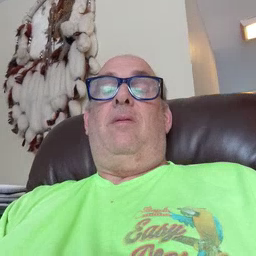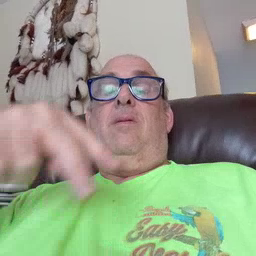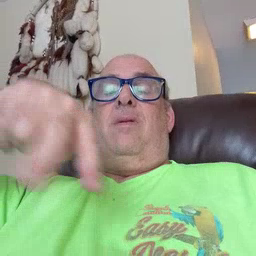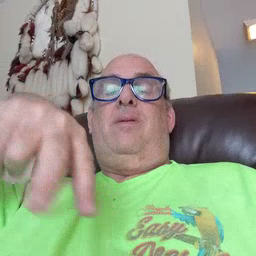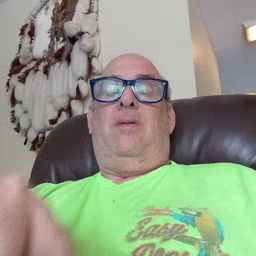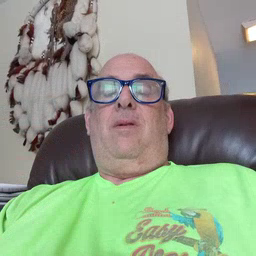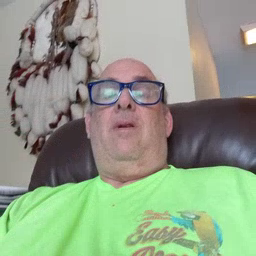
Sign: dance